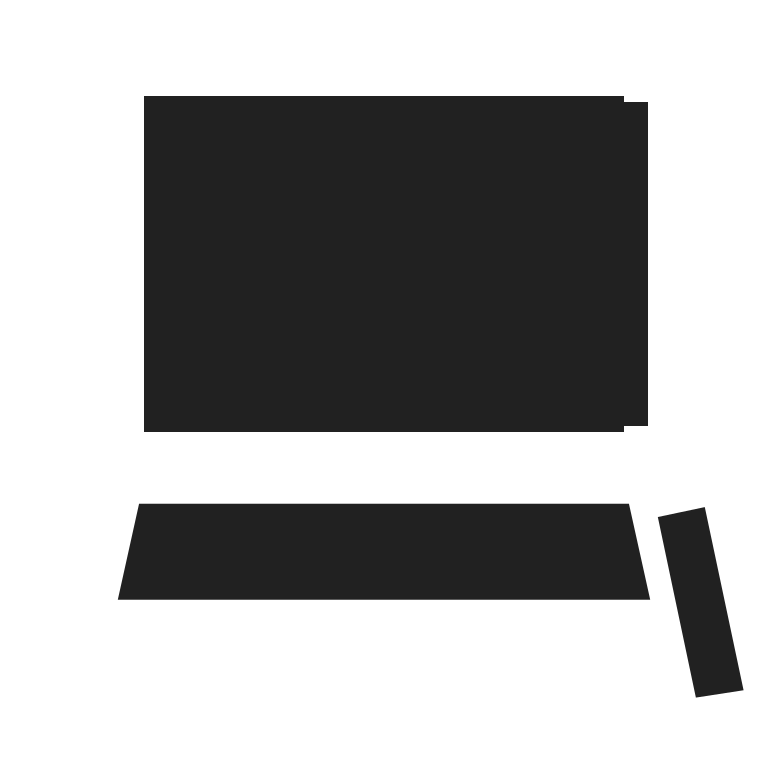
laptop high contrast